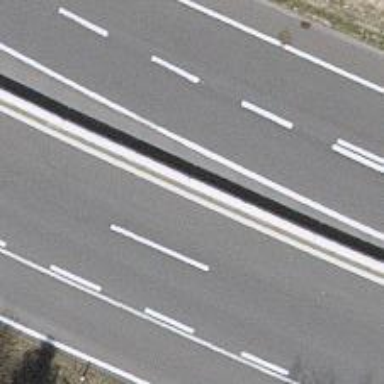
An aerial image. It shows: Asphalt road classified as primary highway.